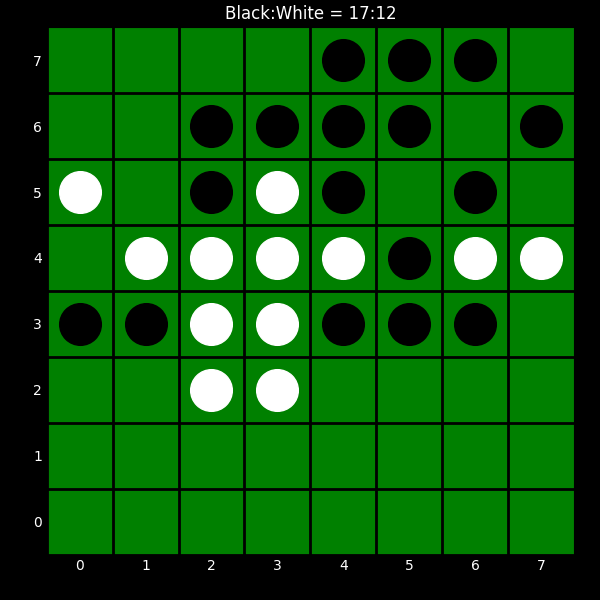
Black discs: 17
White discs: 12